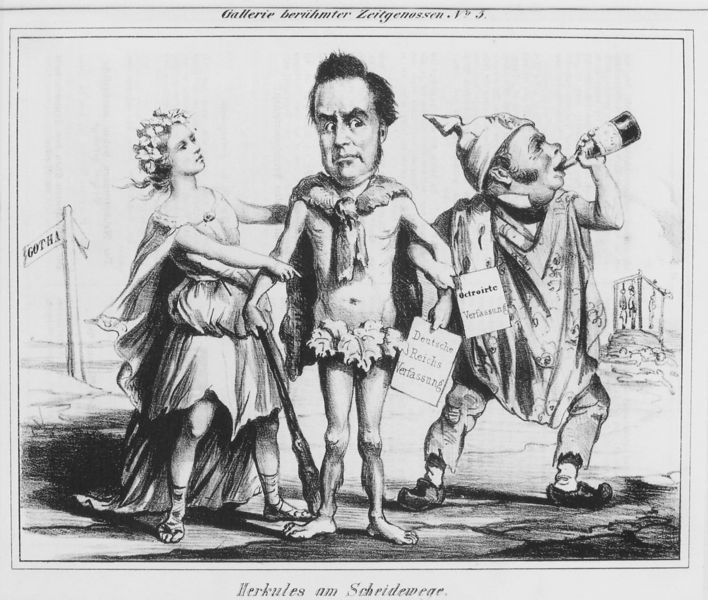
Titel: Herkules am Scheideweg
Institution: Hamburg, Staats- und Universitätsbibliothek
Schlagwörter: blätter, mann, nackt, weiß, menschen, frau, männer, zeichnung, dame, weg, haube, rock, alkohol, flasche, geschichte, stock, fell, grafik, karikatur, wein, deutsch, sandalen, schild, spott, groß, druck, stich, karrikatur, soldat, witz, helm, sekt, antik, zipfelmütze, trinker, herkules, keule, weinflasche, schwar, gallerie, feigenblatt, wegweiser, verfassung, löwenfell, scheideweg, pickelhaube, galgen, deutsches reich, gesetz, gewähr, gotha, merkules, zeitgenossen